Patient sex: F
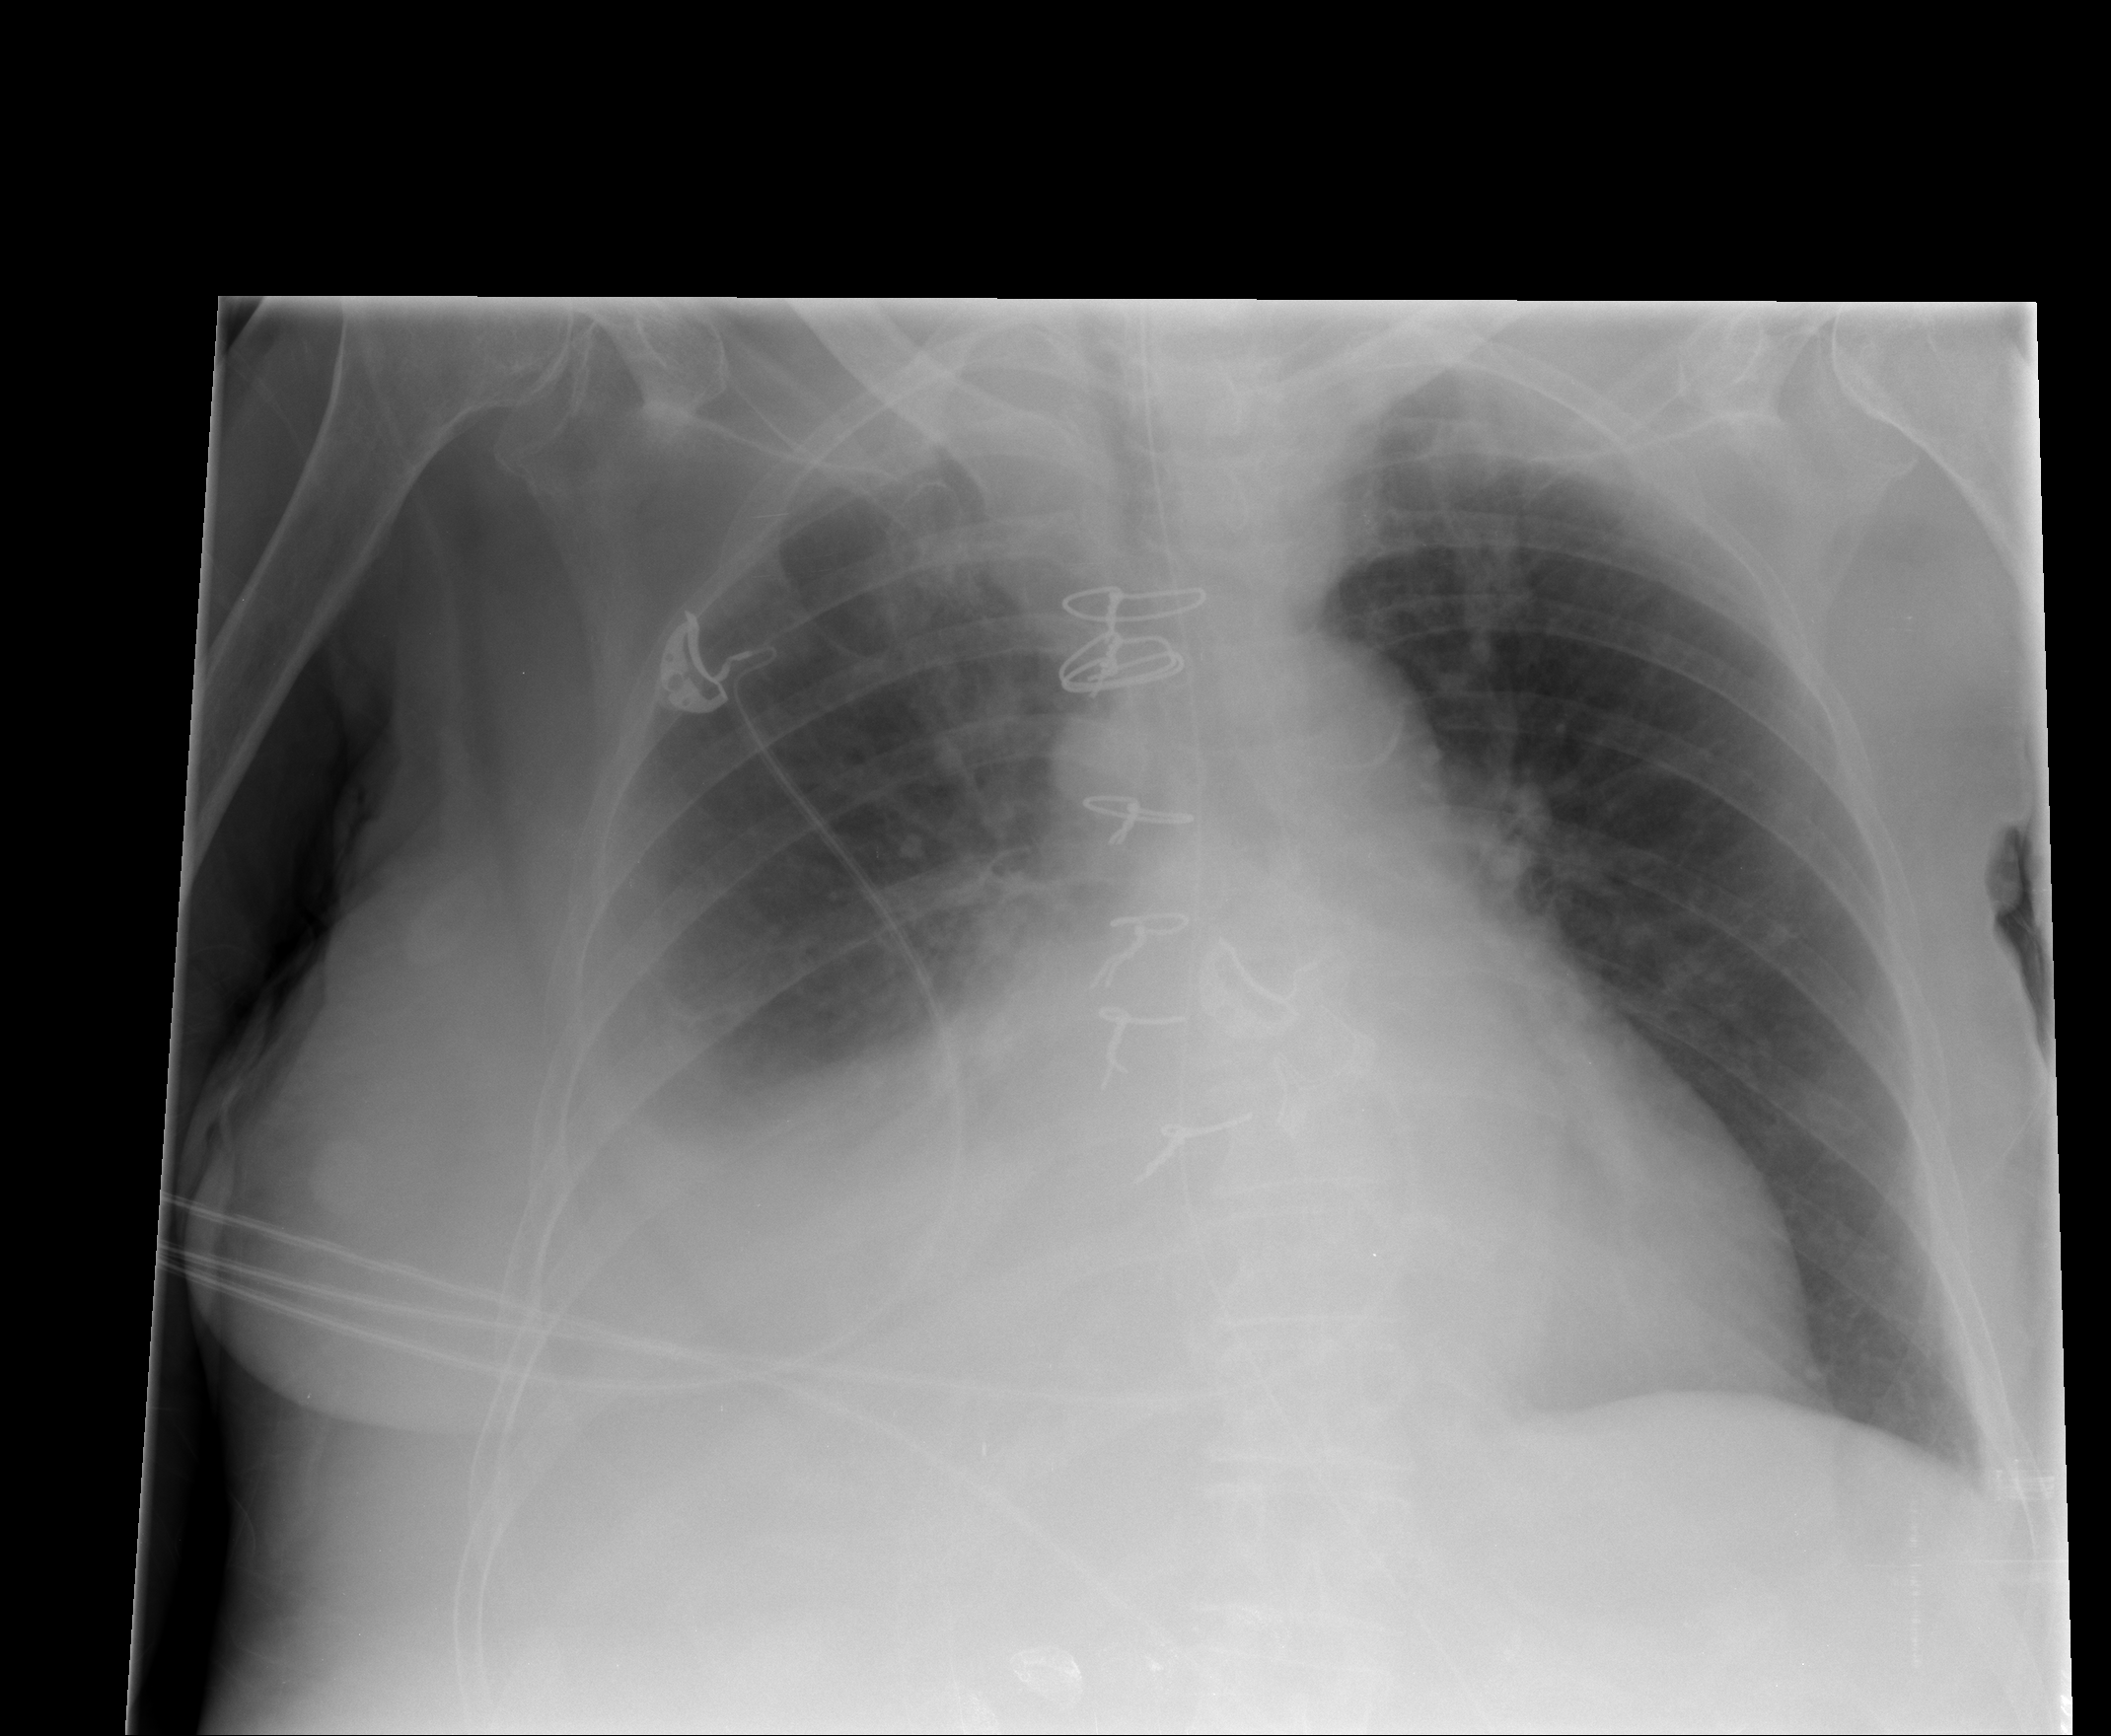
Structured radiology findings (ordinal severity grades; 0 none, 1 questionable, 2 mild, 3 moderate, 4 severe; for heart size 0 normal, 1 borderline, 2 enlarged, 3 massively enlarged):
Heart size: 2
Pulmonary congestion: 0
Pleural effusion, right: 3
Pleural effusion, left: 0
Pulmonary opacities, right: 0
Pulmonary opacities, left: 0
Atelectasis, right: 2
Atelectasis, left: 0